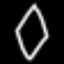
Label: diamond